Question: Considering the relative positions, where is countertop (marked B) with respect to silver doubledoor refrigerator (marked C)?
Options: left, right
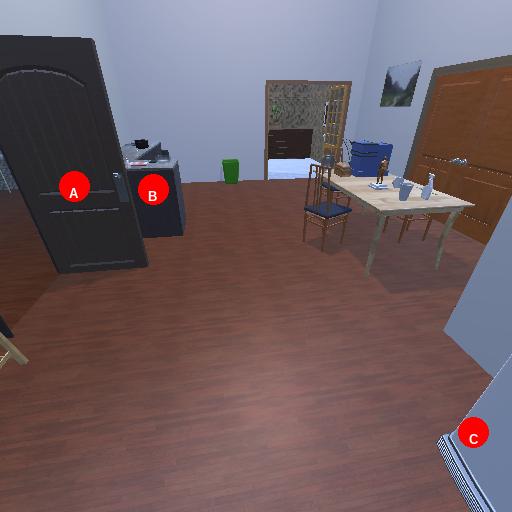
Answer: left